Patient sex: M
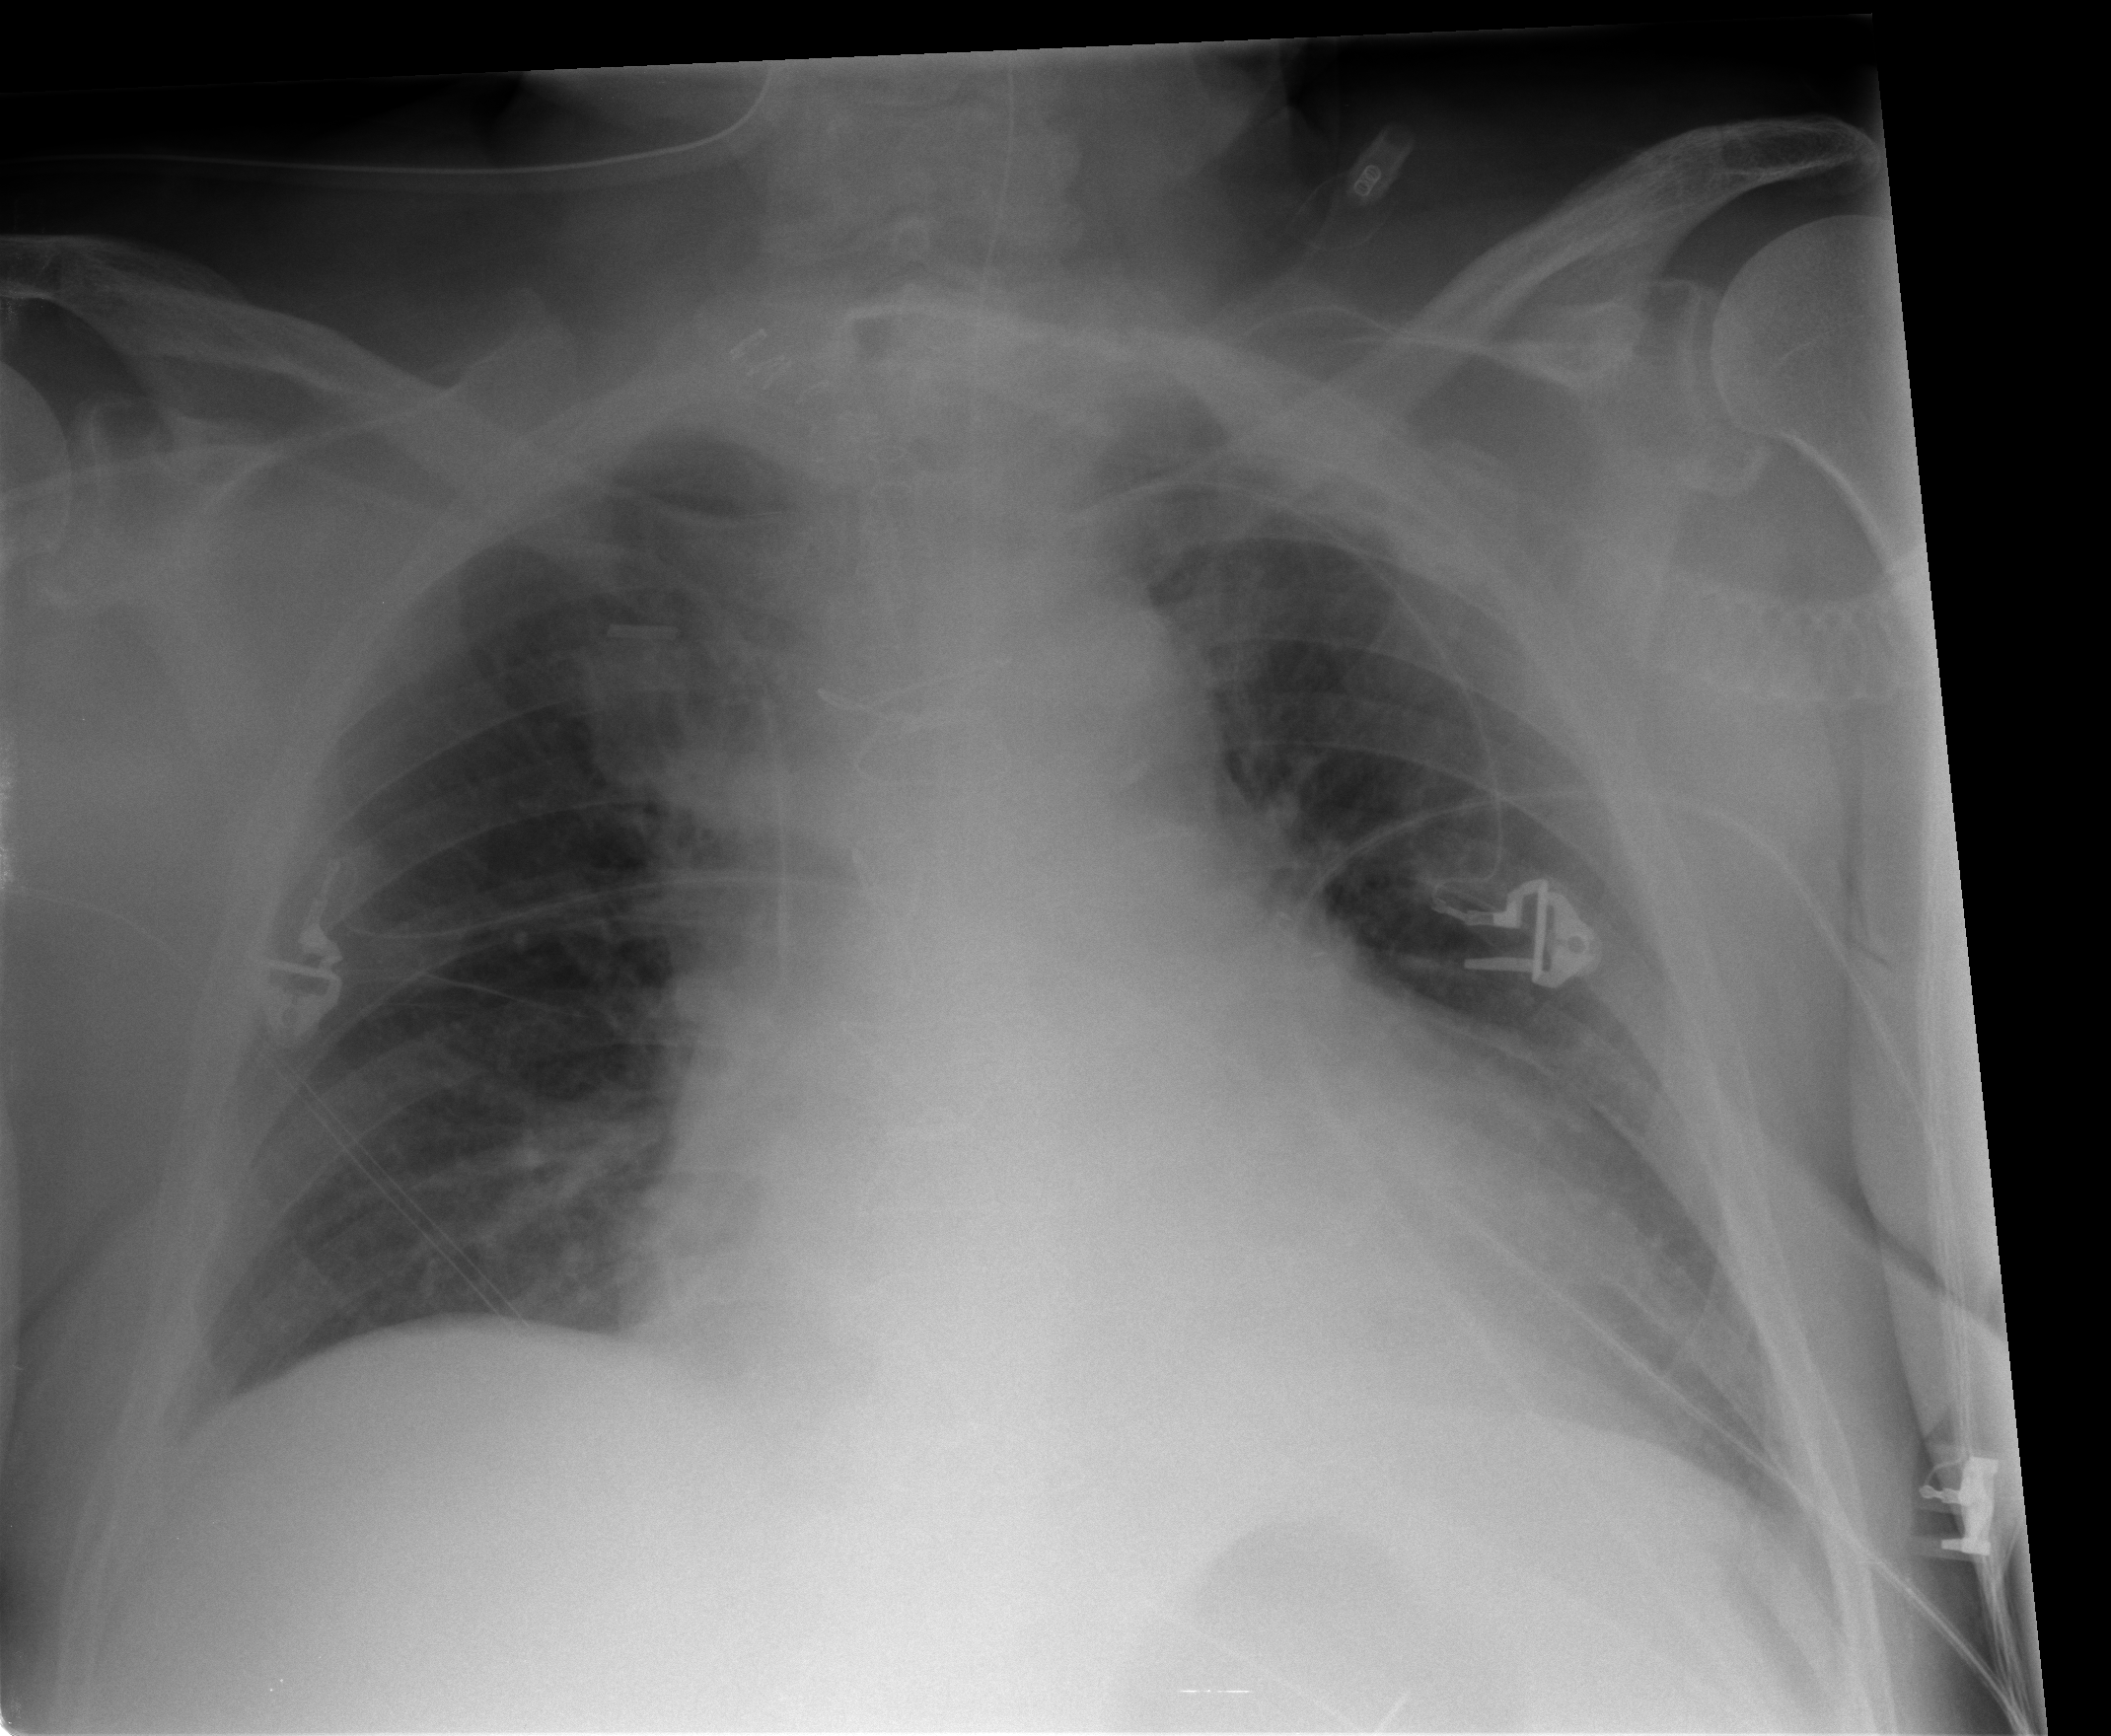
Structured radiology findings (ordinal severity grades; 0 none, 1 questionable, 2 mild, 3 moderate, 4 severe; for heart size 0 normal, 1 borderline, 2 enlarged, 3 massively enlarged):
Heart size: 2
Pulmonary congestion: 2
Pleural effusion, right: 0
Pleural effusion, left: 0
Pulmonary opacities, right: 0
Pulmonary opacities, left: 0
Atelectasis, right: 2
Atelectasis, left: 0